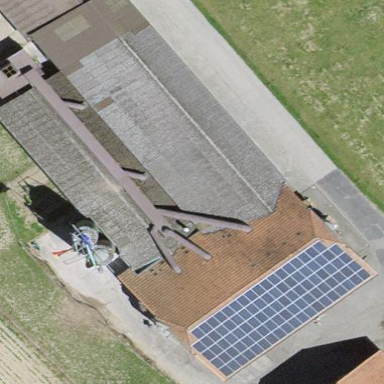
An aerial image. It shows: Rural barn.